Interaction volume radius: 10 \u00c5
Interaction volume height: 20 \u00c5
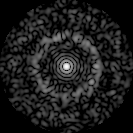
Disorder parameter: 0.8406